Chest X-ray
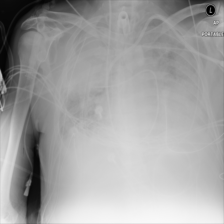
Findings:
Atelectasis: negative
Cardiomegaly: negative
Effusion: negative
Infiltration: negative
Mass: negative
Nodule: negative
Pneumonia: negative
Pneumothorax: negative
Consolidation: positive
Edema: positive
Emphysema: negative
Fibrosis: negative
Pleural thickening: negative
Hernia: negative